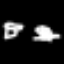
Label: diamond